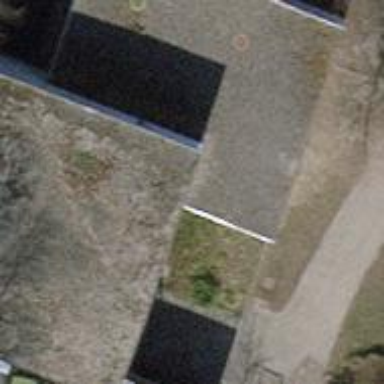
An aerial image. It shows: Kindergarten building.